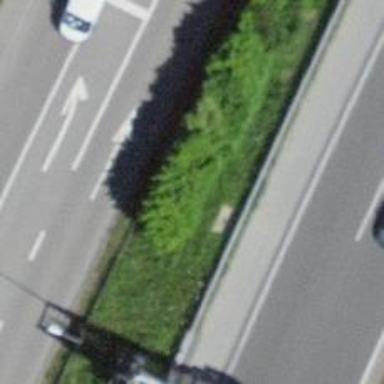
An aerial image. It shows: Gantry providing traffic information.